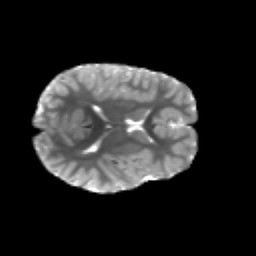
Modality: T2w
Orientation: axial
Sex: male
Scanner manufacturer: siemens
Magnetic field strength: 3 T
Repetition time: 5 s
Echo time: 0.071 s